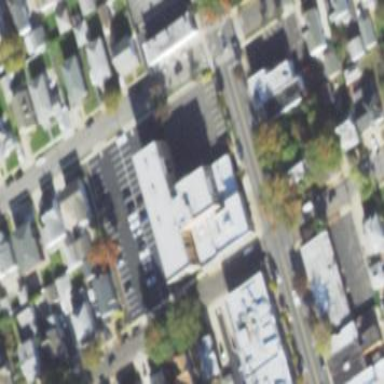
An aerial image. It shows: Clinic building providing healthcare services.